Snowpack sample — Buffalo Mountain, Silverthorne, Colorado, USA (1/25/25, 10:11 AM MST)
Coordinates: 39.6222, -106.1139
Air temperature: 22 °F
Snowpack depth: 110 cm
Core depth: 30 cm
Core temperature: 42.8 °F
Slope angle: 12°, slope face: 102°
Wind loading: high
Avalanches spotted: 0
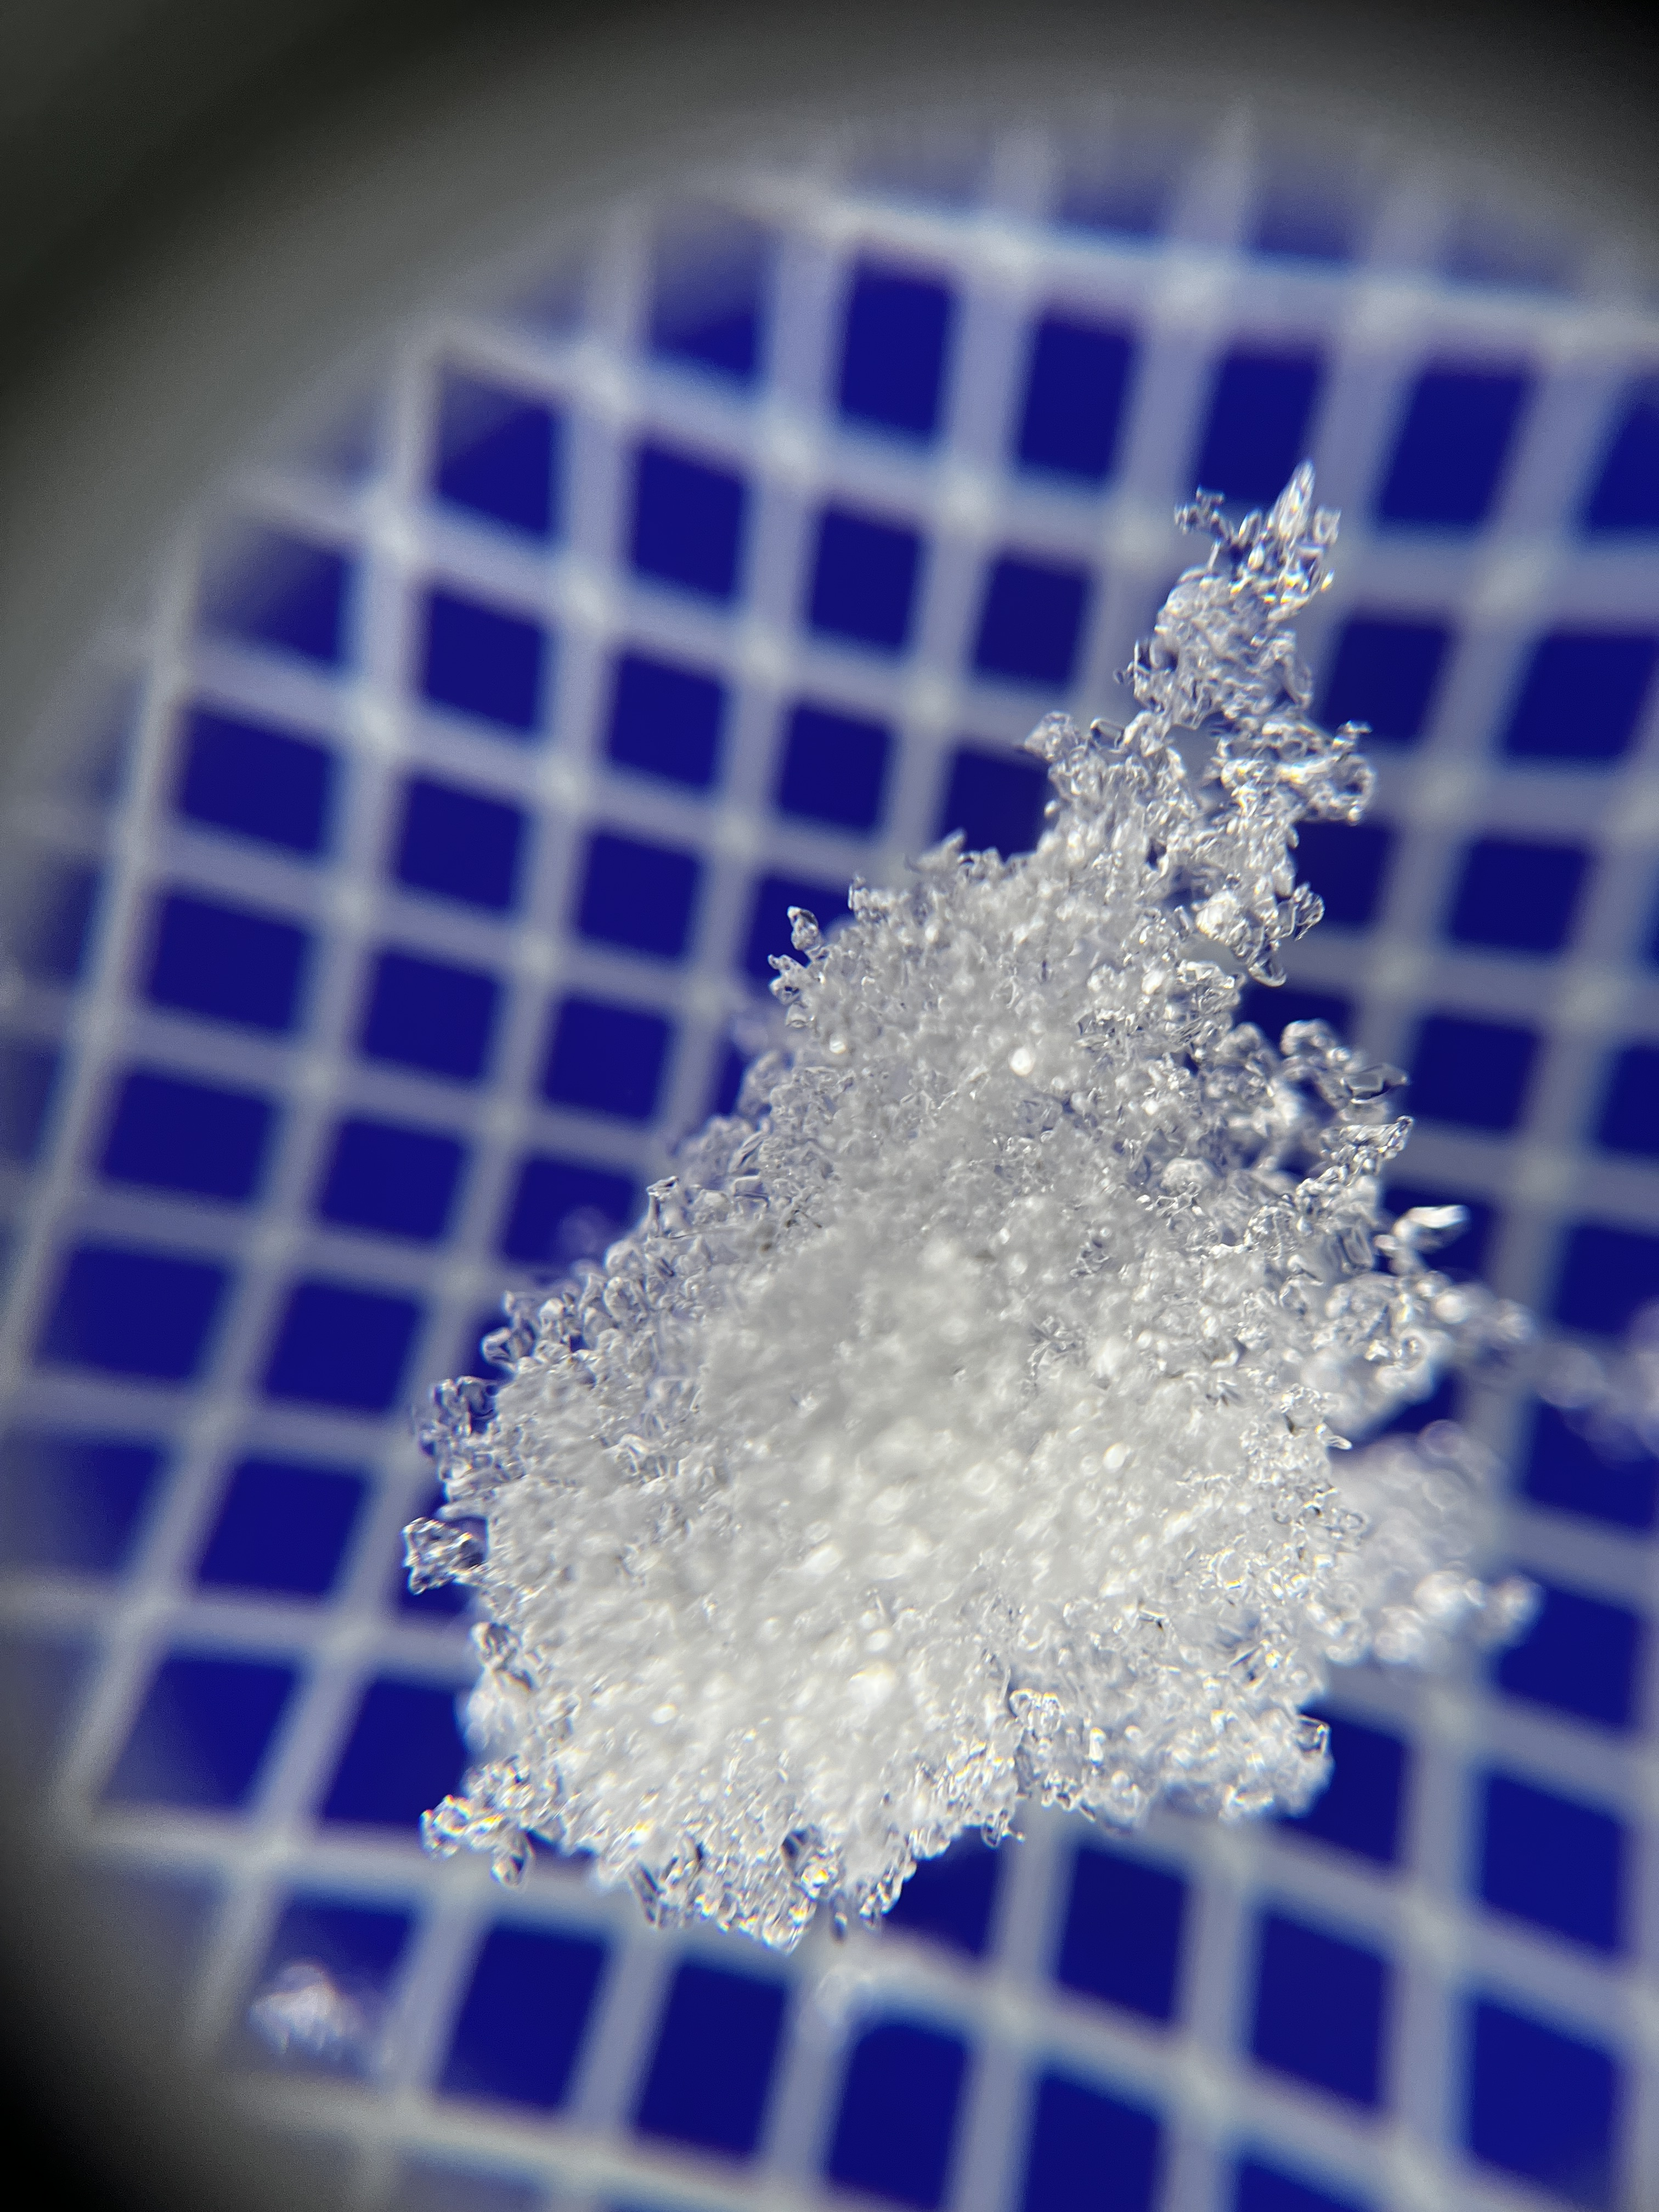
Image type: magnified_profile
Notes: No avalanches nearby, collected on the outskirts of a fire break 15 meters from the treeline, on way to Buffalo and Red Mountain